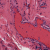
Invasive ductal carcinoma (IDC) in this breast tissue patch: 0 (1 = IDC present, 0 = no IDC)